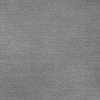
Atmospheric dust classification: dusty